Field crop: tomato
Growth stage: 1
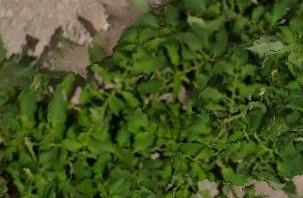
Species: tomato